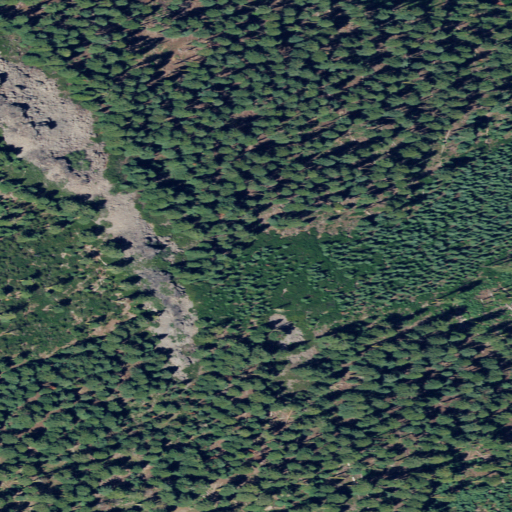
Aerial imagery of mountain in Oregon named Summit Rock Point containing only evergreen forest